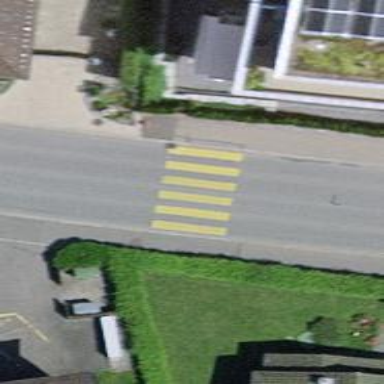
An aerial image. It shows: Zebra crossing on the road.